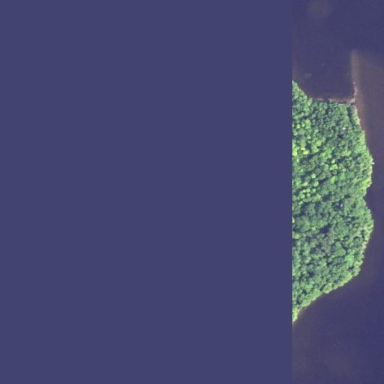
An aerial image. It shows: Island.